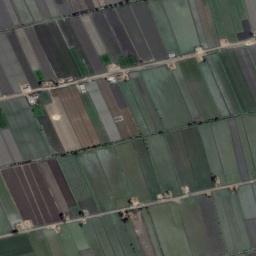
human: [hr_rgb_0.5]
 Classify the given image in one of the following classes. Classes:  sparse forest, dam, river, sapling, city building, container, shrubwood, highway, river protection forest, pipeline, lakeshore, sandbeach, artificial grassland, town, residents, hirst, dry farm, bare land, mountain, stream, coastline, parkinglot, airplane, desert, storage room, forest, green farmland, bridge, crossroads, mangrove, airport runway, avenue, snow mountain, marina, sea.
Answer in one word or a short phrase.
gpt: green farmland